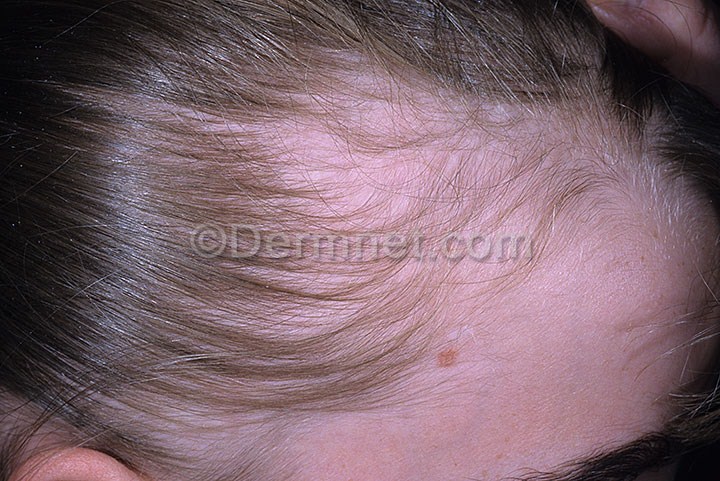
Disease: Hair Loss Photos Alopecia and other Hair Diseases